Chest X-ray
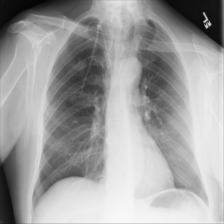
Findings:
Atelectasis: negative
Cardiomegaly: negative
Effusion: negative
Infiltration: positive
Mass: negative
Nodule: negative
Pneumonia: negative
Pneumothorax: negative
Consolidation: negative
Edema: negative
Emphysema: negative
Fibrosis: negative
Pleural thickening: negative
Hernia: negative